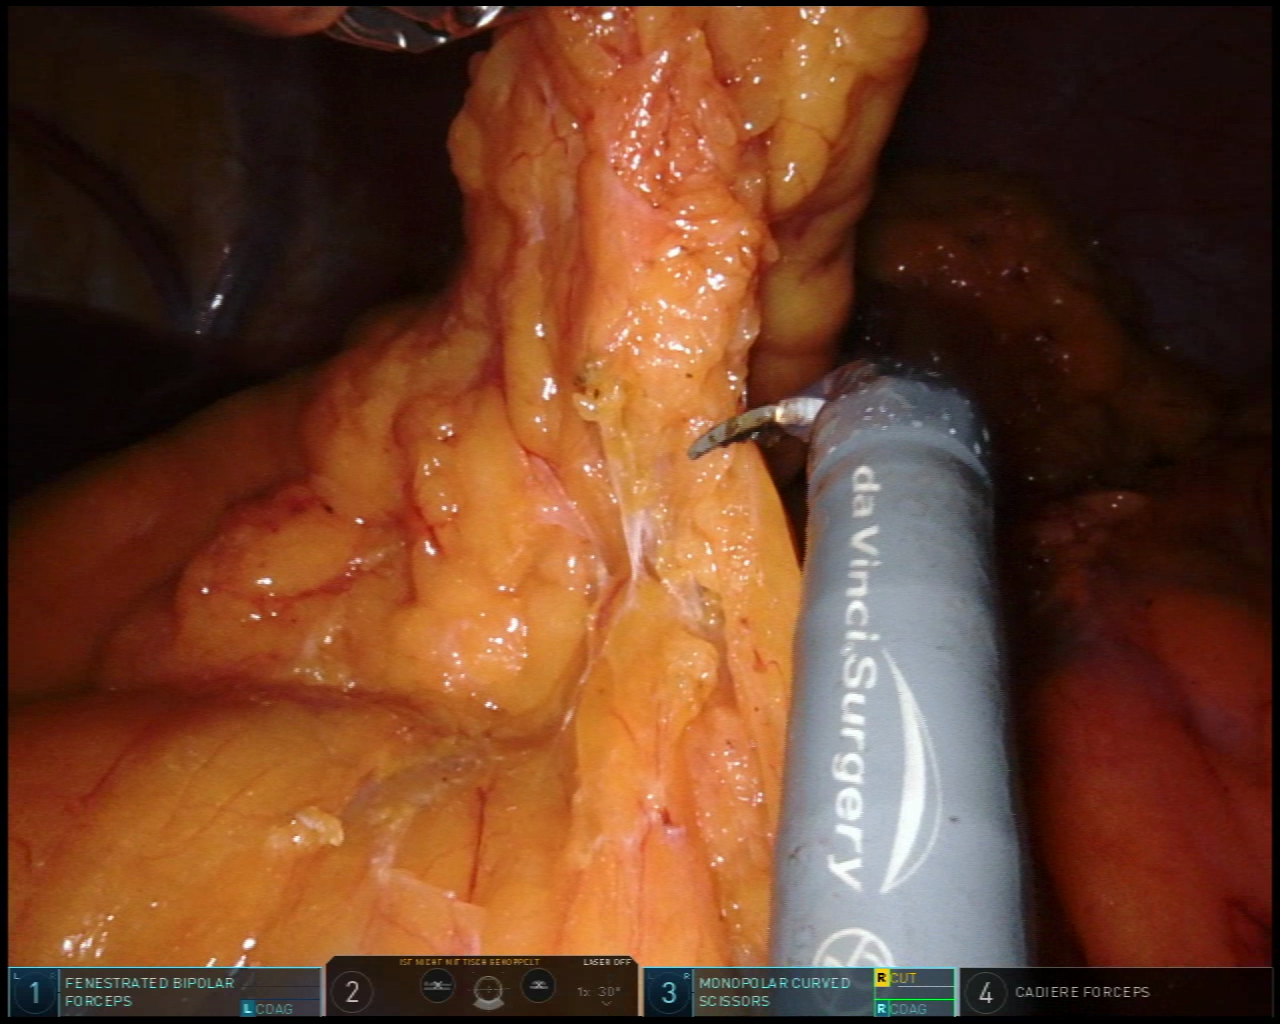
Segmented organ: liver
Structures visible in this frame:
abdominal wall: yes
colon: no
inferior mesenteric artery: no
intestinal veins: no
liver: yes
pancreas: no
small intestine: no
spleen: no
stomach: no
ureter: no
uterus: no
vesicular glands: no